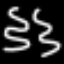
Label: squiggle